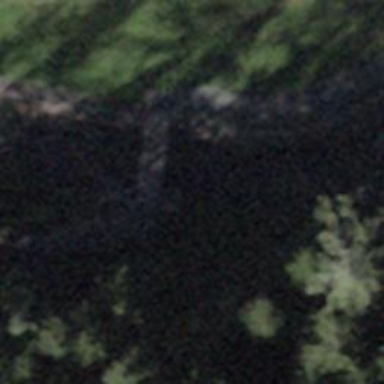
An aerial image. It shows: Path leading to bridge.